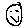
Label: smiley face